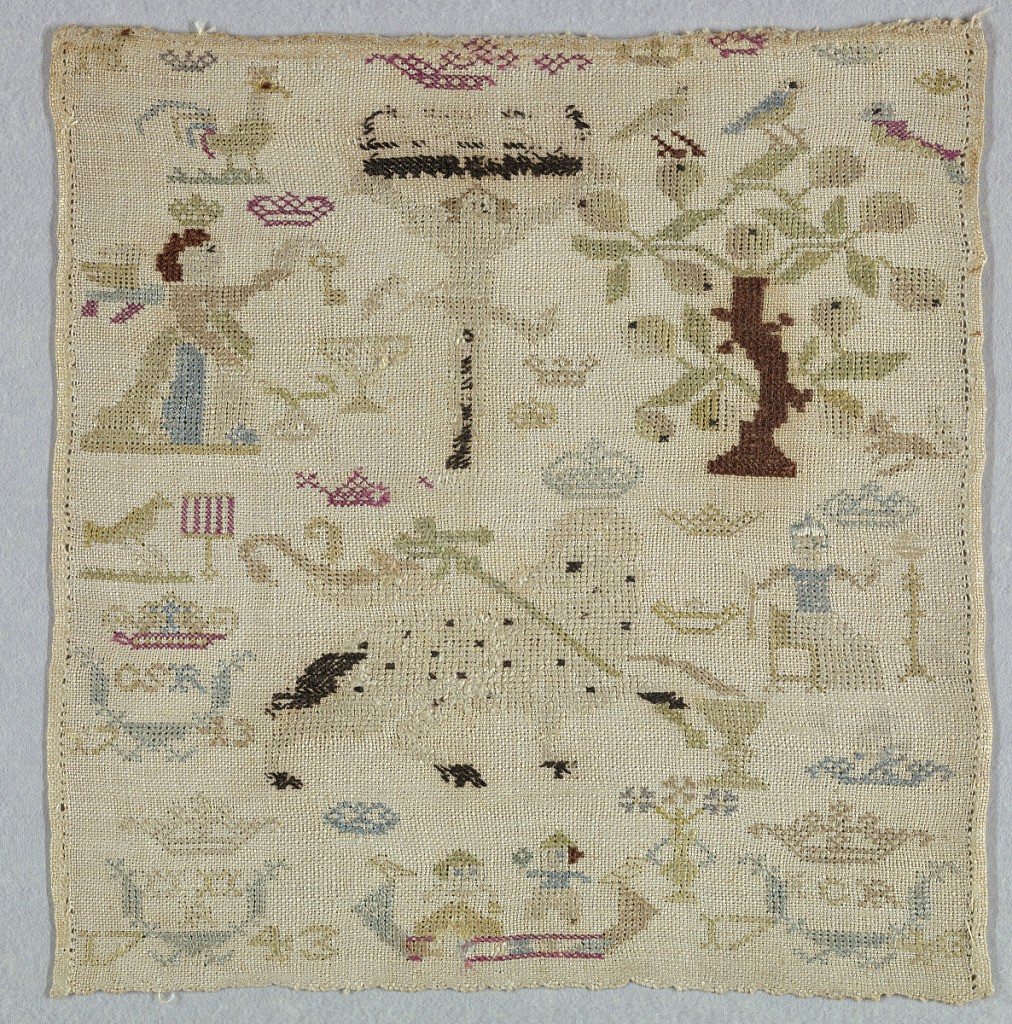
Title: Sampler
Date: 1743
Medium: silk on linen Technique: cross, satin and stem stitches on a plain weave foundation. Counted and uncounted stitches. Hemmed on both sides, selvedge at bottom. Cut top edge overcast.
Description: Lower part of a sampler with scattered motifs including Christ on a cross, a pear tree with birds, the Agnus Dei, a woman spinning, a man bringing flowers to a woman in a boat and crowned initials.